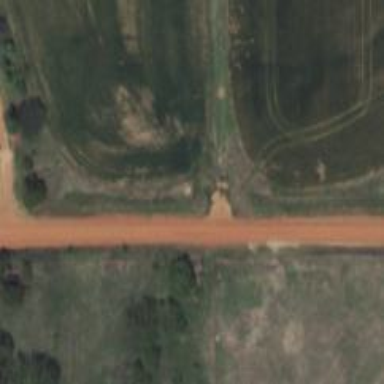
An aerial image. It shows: Track road with grade4 tracktype.